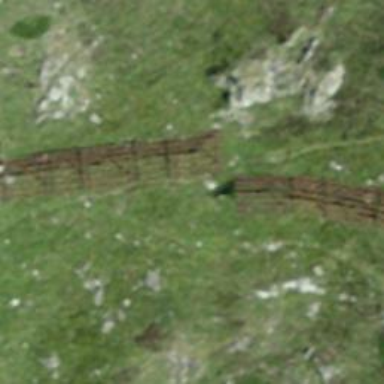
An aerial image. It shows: Snow fence that is man-made.